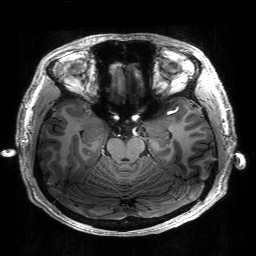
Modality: T1w
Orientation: coronal